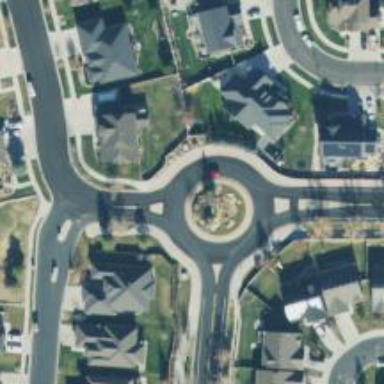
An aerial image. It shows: Residential road that intersects with roundabout.